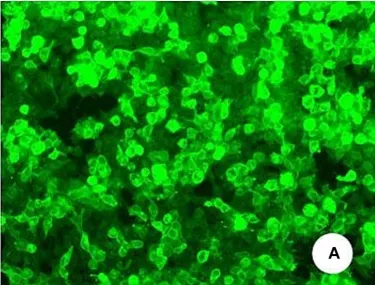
Serum anti-mGluR1-IgG positive.
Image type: pathology (immunostaining)